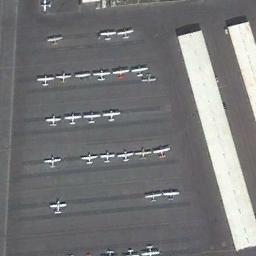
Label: airplane